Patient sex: M
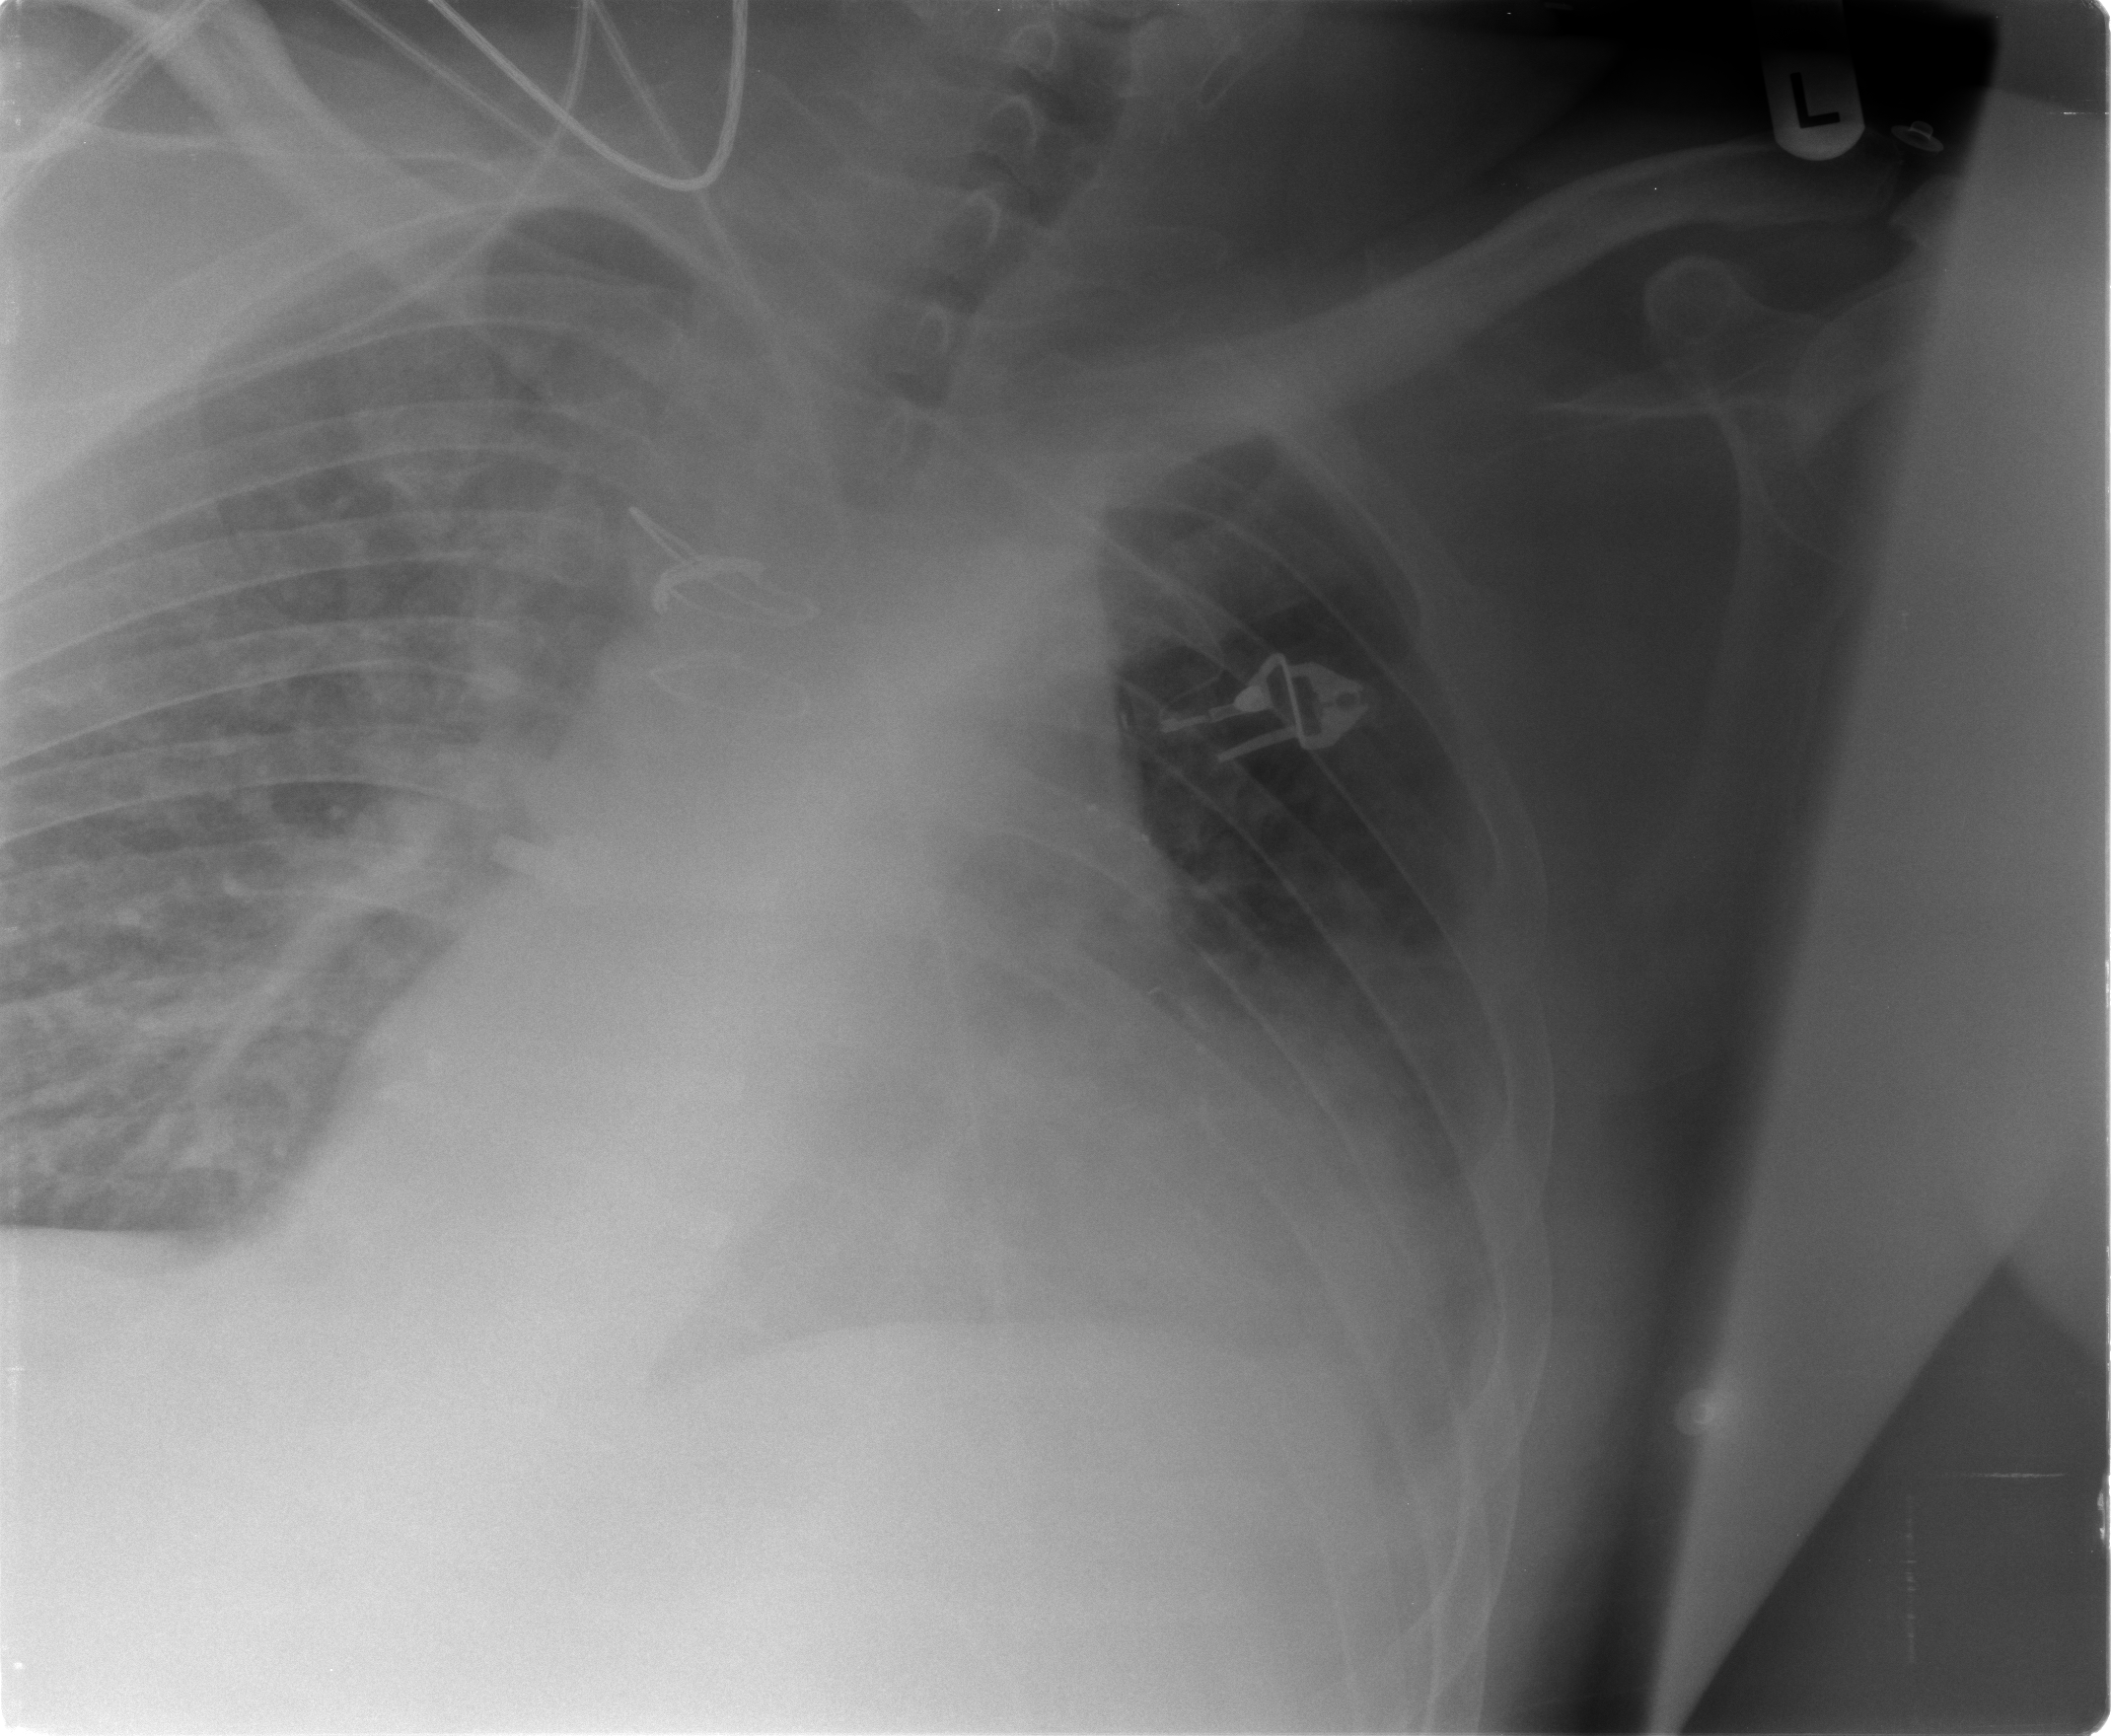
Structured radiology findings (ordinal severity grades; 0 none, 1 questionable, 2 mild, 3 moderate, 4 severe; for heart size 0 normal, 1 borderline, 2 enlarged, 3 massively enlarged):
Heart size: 2
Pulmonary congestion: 2
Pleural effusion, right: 0
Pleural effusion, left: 2
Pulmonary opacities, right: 1
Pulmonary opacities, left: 2
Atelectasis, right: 0
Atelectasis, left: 2